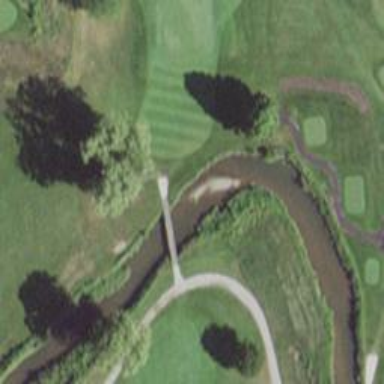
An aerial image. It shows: Path bridge with view of golf course.